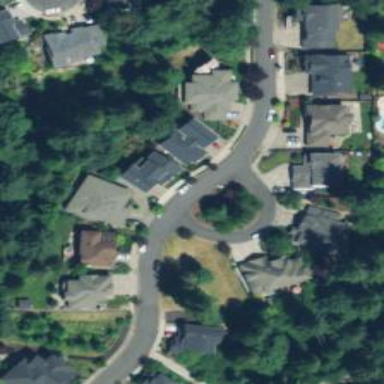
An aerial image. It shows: Residential road with sidewalk on the left side.